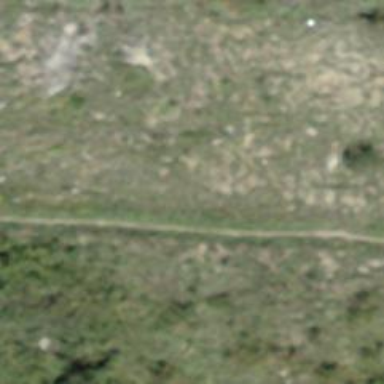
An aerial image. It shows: Path covered with grass.